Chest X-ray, PA view. Patient: 40 years old, sex F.
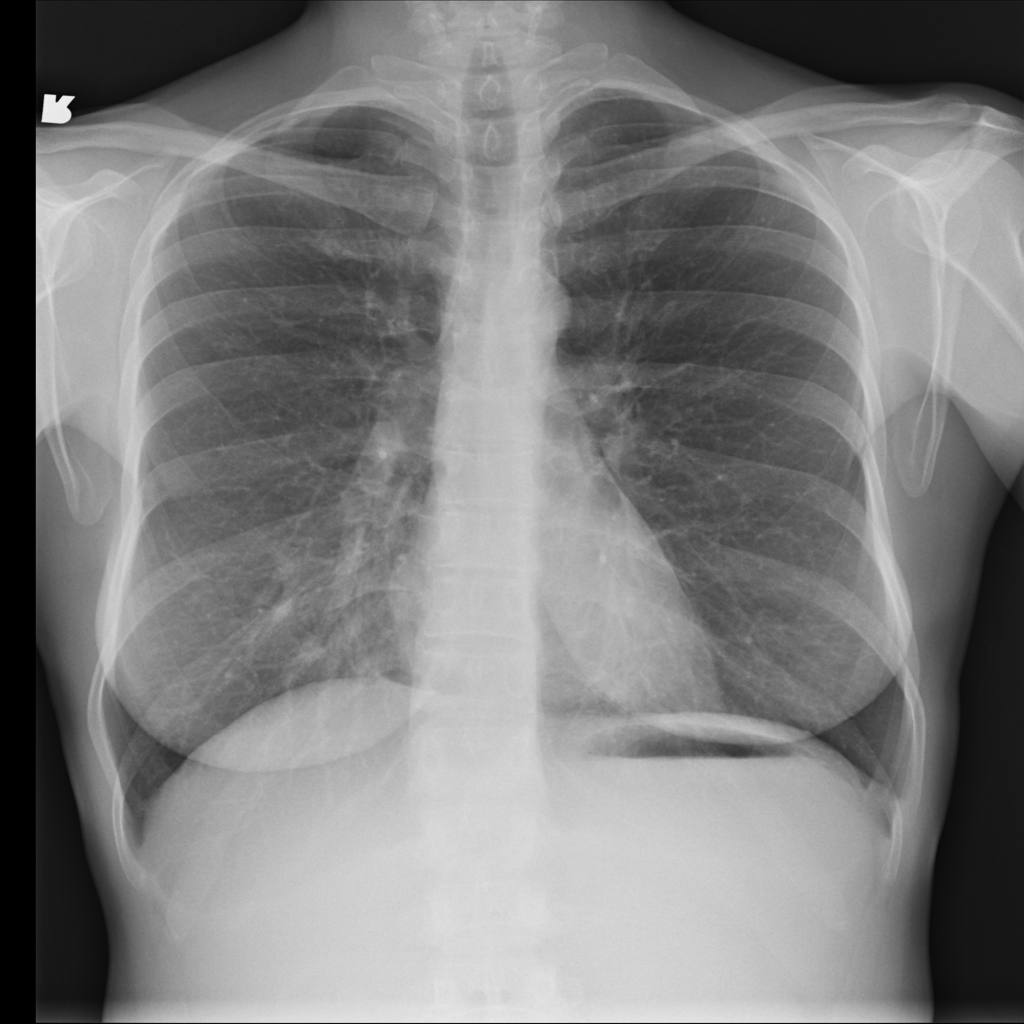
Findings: Atelectasis, Consolidation